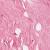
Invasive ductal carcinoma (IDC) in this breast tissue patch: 0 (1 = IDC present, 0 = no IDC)